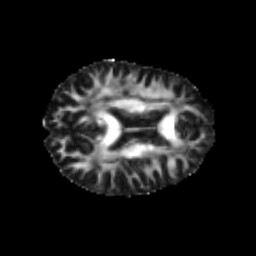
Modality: FA
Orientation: axial
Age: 23
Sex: male
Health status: healthy